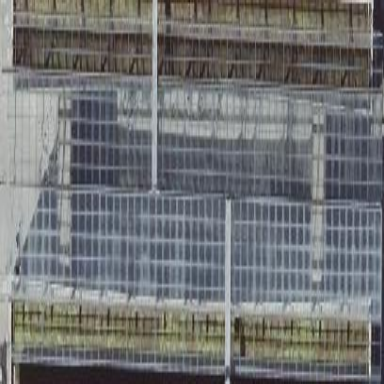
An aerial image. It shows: Glass rooftop.